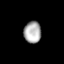
Tissue: lung
Cell type: Endothelial cells
Senescence score: 0.1724
Nuclear area (px): 369
Mean DAPI intensity: 171.092